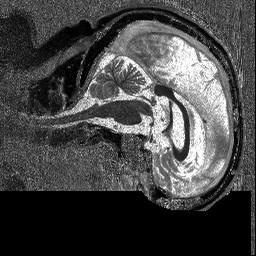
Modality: T1map
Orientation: sagittal
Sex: male